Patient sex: M
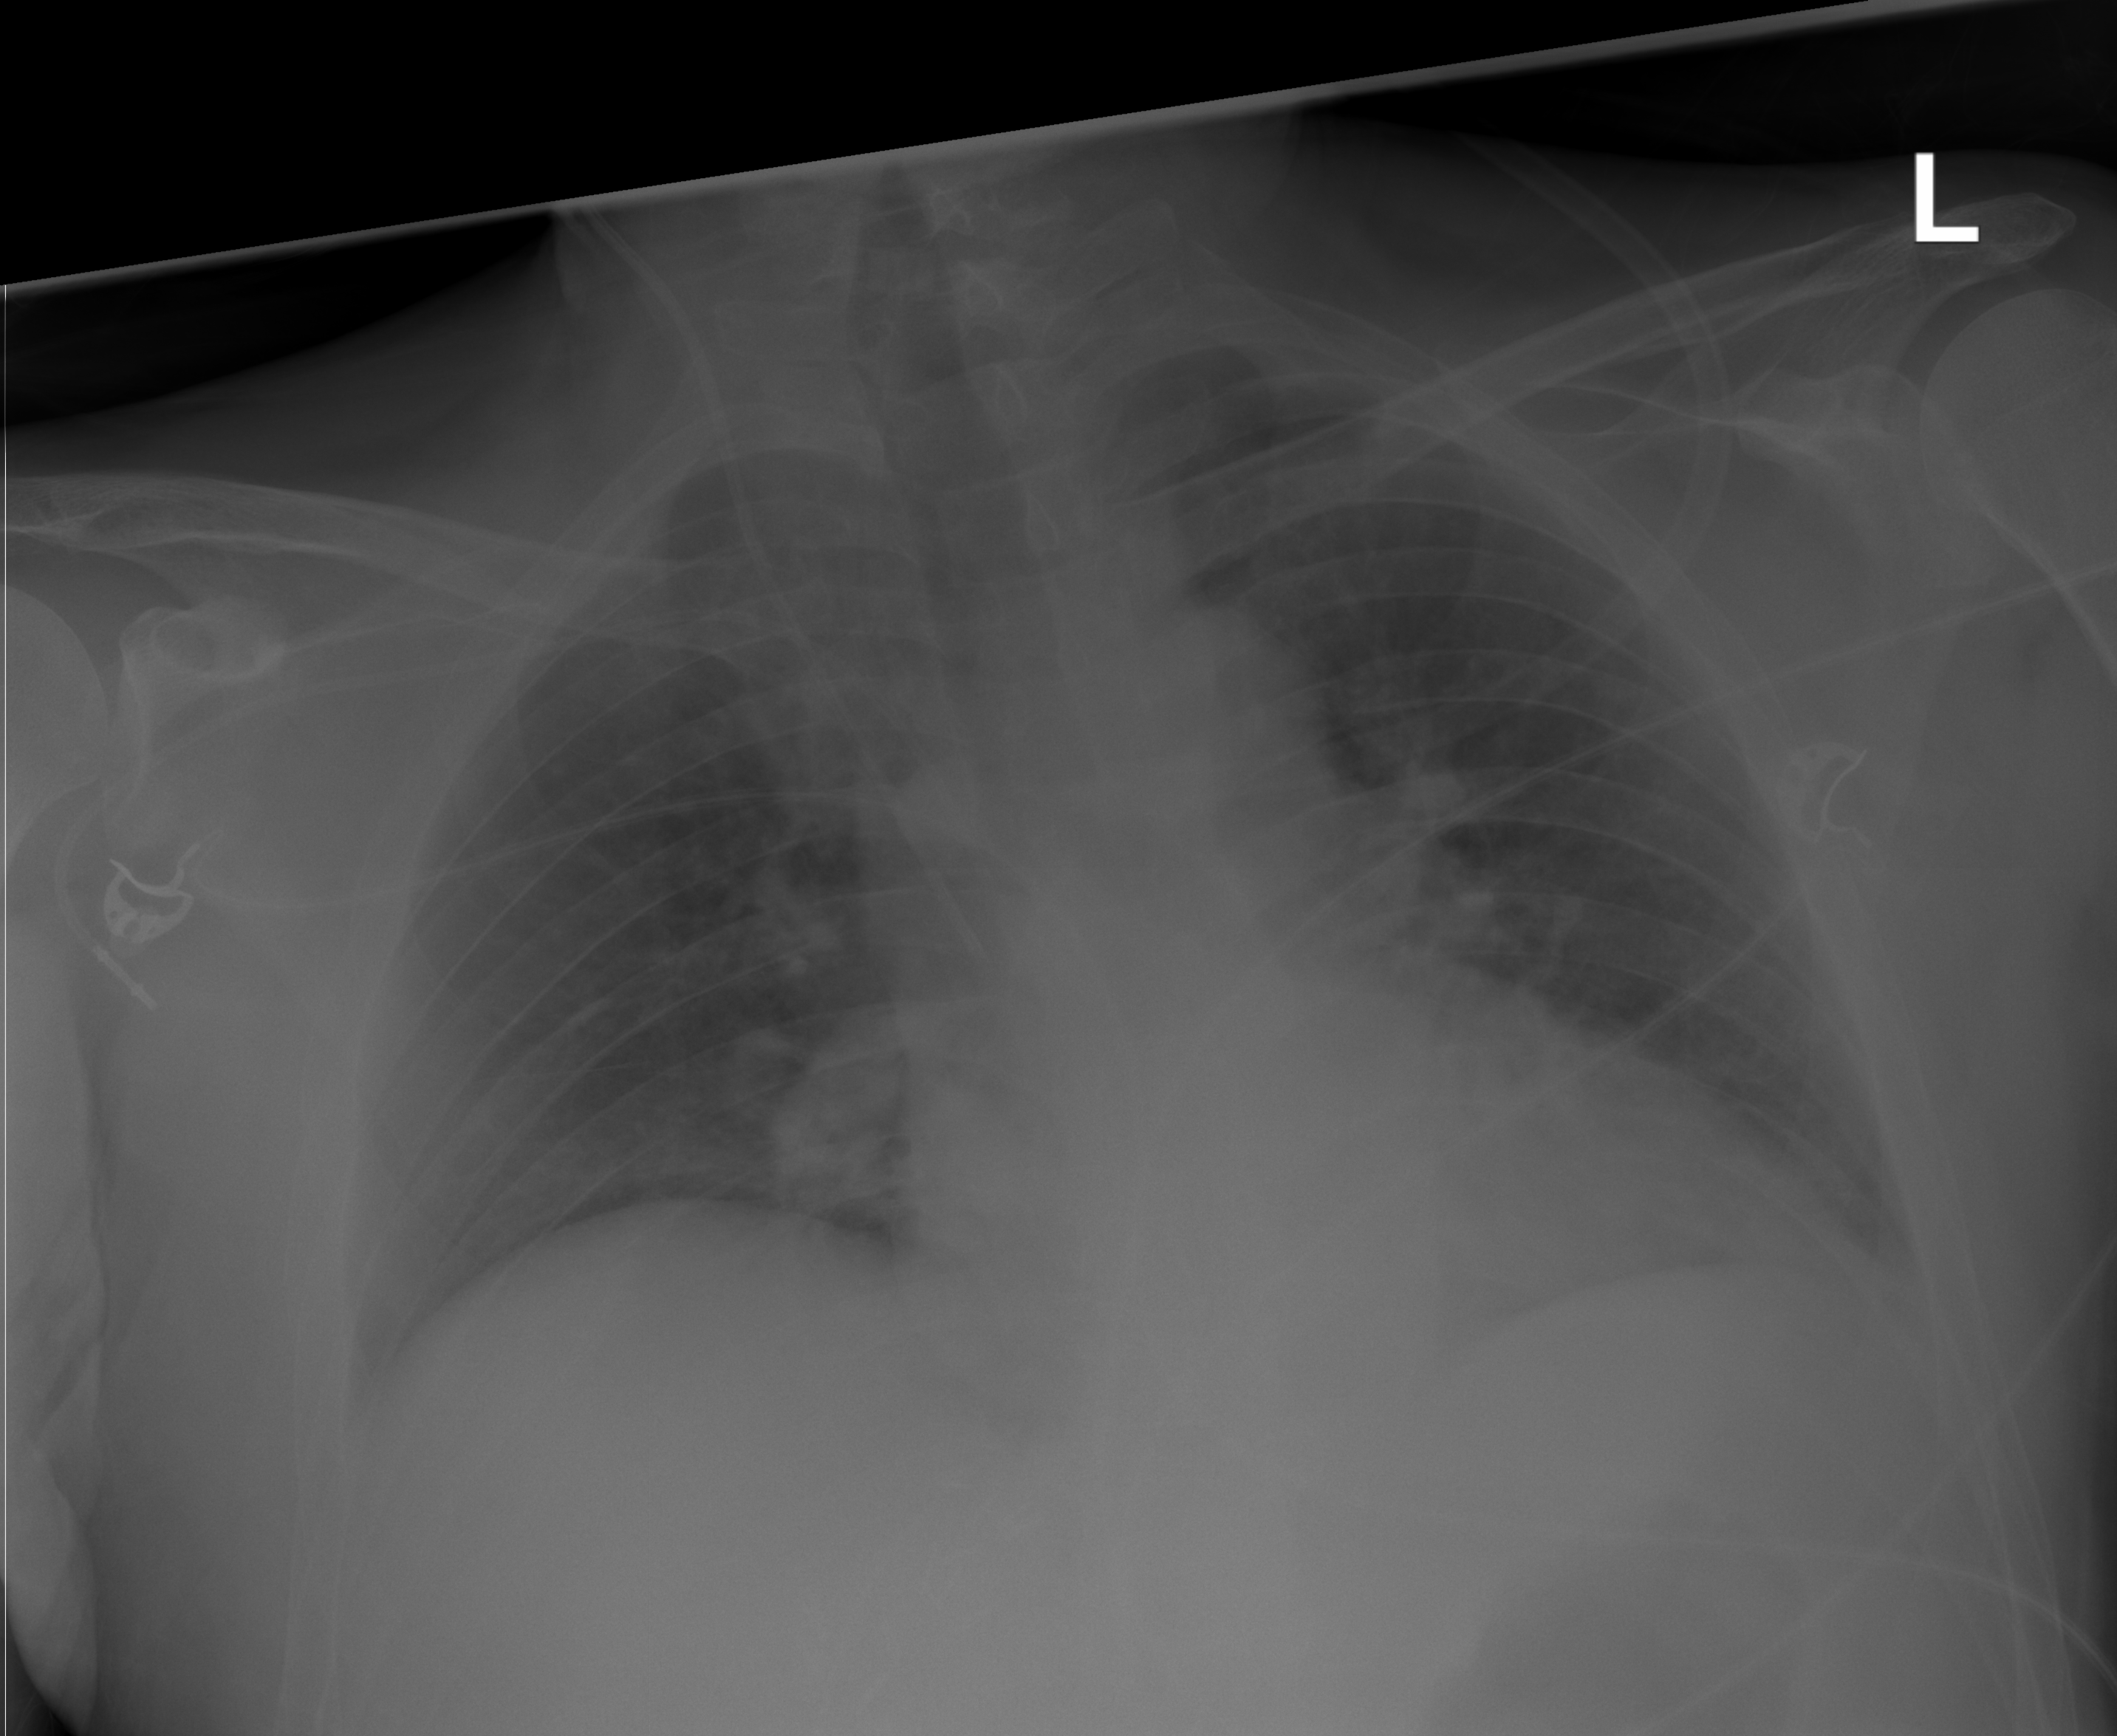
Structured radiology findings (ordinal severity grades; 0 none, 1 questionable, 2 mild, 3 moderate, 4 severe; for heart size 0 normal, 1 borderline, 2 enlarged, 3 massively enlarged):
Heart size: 1
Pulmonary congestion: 0
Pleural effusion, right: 0
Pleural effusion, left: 2
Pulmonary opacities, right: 0
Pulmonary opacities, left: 0
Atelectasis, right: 0
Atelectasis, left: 2